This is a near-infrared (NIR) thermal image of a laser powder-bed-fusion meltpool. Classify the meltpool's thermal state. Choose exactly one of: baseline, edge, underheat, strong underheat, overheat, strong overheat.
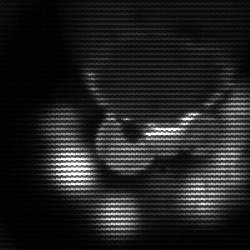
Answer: edge